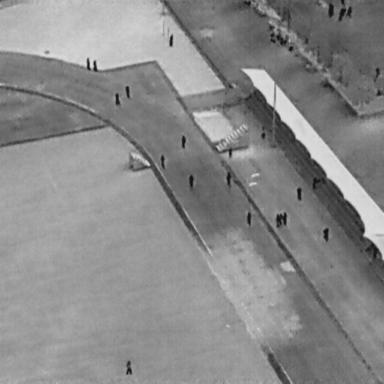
There are 17 People in the infrared image.